Question: I like to get my value when I pass the date in get a request.
But when I pass <URL>
date "2022-05-10" was not found but I entered the value of this date in the database.
Here is a screenshot of my Postman request:

Here is the controller:
'''
public function getNewsDate($dates) {
$news = News::where('date', $dates)->get();
if ($news) {
return response()->json($news, 200);
} else {
return response()->json('News not found', 404);
}
}
'''
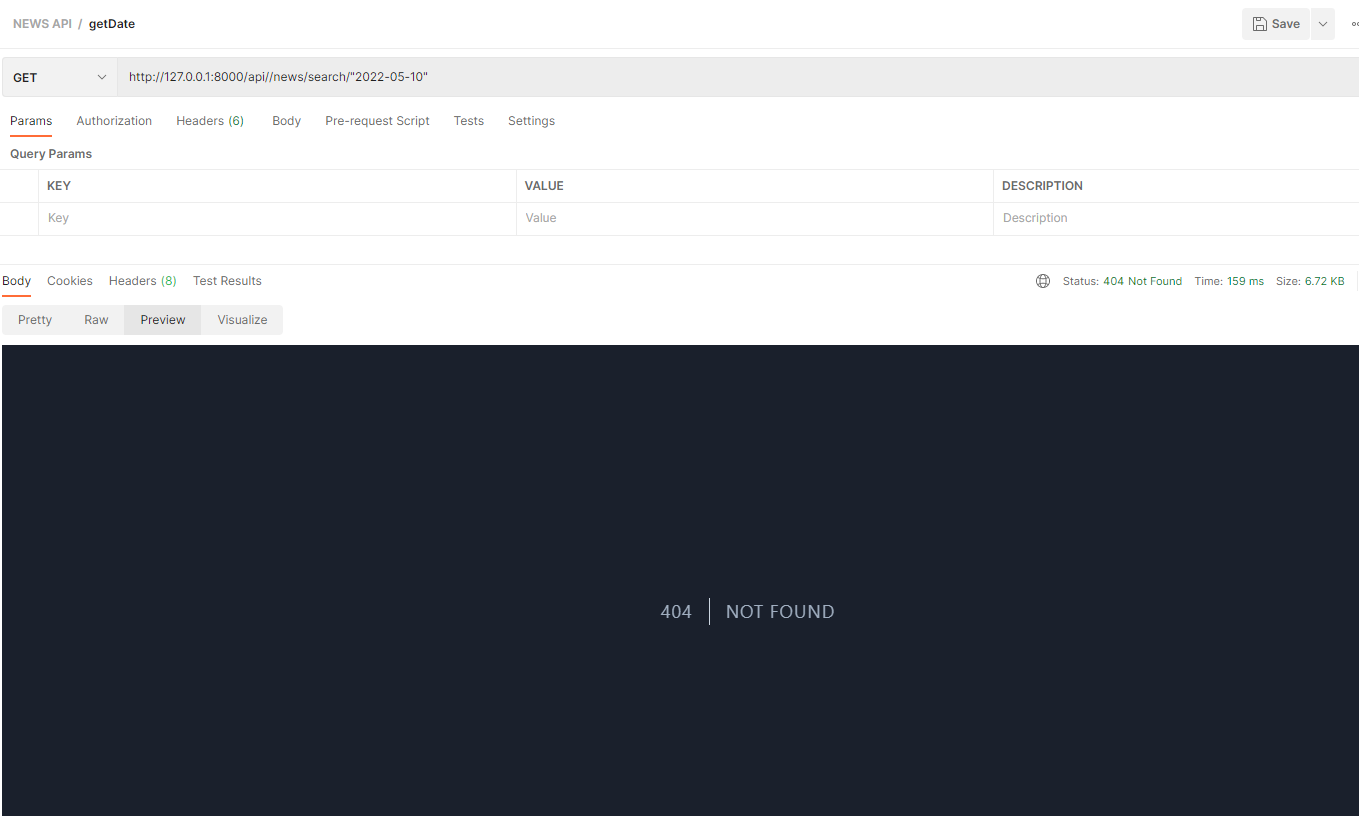
Answer: Check your route in 'api.php' it should be as:
'''
Route::get('/news/search/{dates}', [NewsController::class, 'getNewsDate']);
'''
You have two slashes after 'api' by the way)
'''
api//news/search
'''
remove one of them.